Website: crate-barrel
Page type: review-order
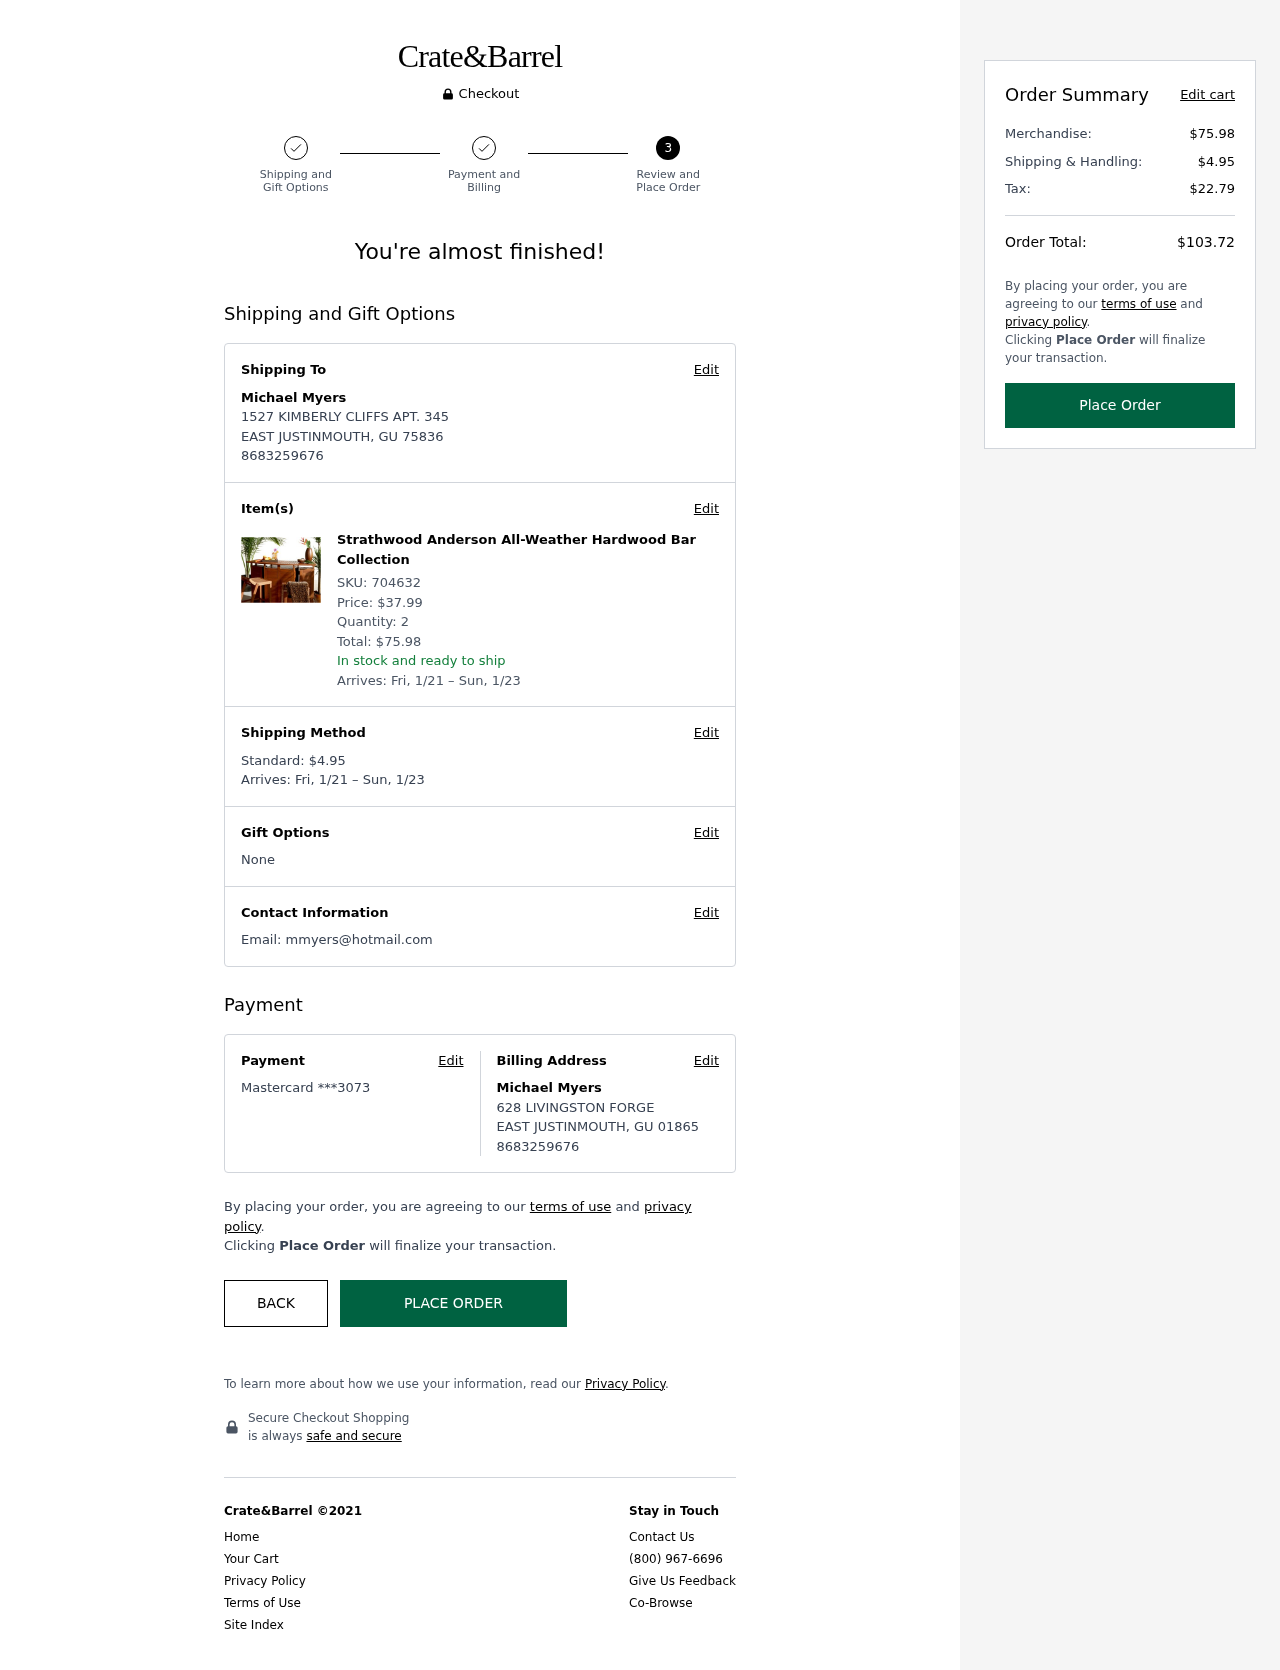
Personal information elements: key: PII_CARD_LAST4
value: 3073
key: PII_CARD_TYPE
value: Mastercard
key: PII_CITY_STATE_ZIP
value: EAST JUSTINMOUTH, GU 75836
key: PII_CITY_STATE_ZIP2
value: EAST JUSTINMOUTH, GU 01865
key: PII_EMAIL
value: mmyers@hotmail.com
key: PII_FULLNAME
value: Michael Myers
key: PII_FULLNAME2
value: Michael Myers
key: PII_PHONE
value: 8683259676
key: PII_PHONE2
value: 8683259676
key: PII_STREET
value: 1527 KIMBERLY CLIFFS APT. 345
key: PII_STREET2
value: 628 LIVINGSTON FORGE
Product elements: key: PRODUCT1_NAME
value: Strathwood Anderson All-Weather Hardwood Bar Collection
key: PRODUCT1_PRICE
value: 37.99
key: PRODUCT1_QUANTITY
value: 2
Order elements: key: ORDER_SKU
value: SKU: 704632
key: ORDER_ITEM_TOTAL
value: Total: $75.98
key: ORDER_DELIVERY_DATE
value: Arrives: Fri, 1/21 – Sun, 1/23
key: ORDER_SHIPPING_COST
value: $4.95
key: ORDER_SHIPPING_COST
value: Standard: $4.95
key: ORDER_SUBTOTAL
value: $75.98
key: ORDER_TAX
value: $22.79
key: ORDER_TOTAL
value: $103.72